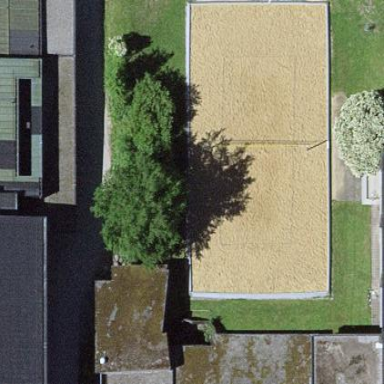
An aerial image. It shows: Sandy pitch designated for beach volleyball.